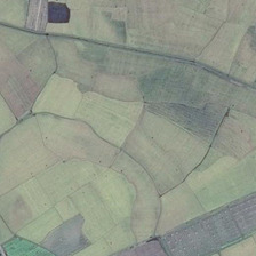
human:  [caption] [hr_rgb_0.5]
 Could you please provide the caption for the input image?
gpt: Irregular land parts of dark and bright green make this region.

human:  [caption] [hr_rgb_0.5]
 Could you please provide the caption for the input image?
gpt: Many fields are light green.

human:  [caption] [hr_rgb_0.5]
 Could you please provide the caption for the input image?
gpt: Irregular patches of farmland consist of dark green and light green.

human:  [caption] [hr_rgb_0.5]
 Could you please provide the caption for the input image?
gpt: Many farmlands are bright green.

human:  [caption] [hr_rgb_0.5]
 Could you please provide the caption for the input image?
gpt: many agricultural land is light green.